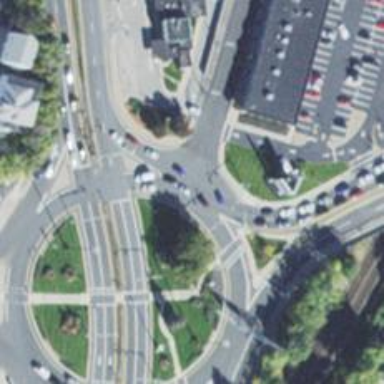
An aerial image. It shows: Circular junction on trunk highway.